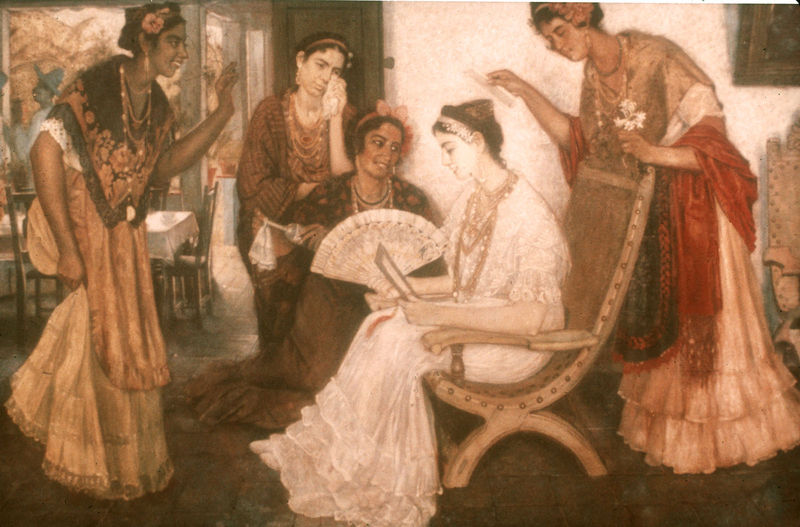
Titel: MI abuela jarocha vestida de novia
Künstler: Alberto Fuster
Schlagwörter: dunkel, haut, weiß, frauen, sitzen, blume, blumen, frau, frisur, hell, kleid, kleider, schmuck, schwarz, stuhl, stühle, tisch, tische, tür, zimmer, blüte, haus, rot, tuch, fächer, dienerin, tischtuch, gewand, haare, interieur, diadem, haarreif, krone, lächeln, kamm, kette, hof, braut, jugendstil, salon, sitzende, rüschen, lachen, hautfarbe, orientalisch, weinen, ketten, heiter, kranz, sthl, taschentuch, harem, brief, freundlich, nelken, orientalismus, dienerinnen, sklaven, haarem, sari, ponchos, afroamerikaner, haarreifen, fescher, stufenkleid, hauptperson, ofrauen